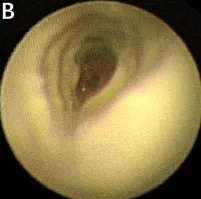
Bronchoscopic finding of tracheal Rhizopus Oryzae infection before and after treatment. (A, B) Tracheal mucosal necrosis, granulation tissue proliferation and severe airway necrosis before treatment.
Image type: endoscopy (airway_endoscopy)